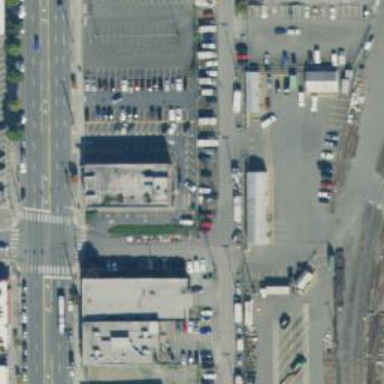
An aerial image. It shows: Commercial area.